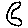
Label: moon